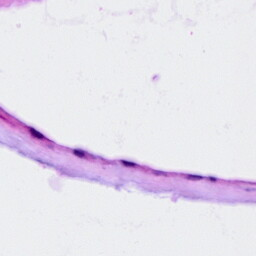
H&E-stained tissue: Ovarian